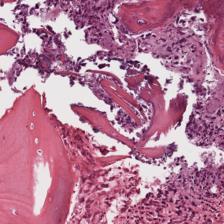
Label: Viable